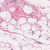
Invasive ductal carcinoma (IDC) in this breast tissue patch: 0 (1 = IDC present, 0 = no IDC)